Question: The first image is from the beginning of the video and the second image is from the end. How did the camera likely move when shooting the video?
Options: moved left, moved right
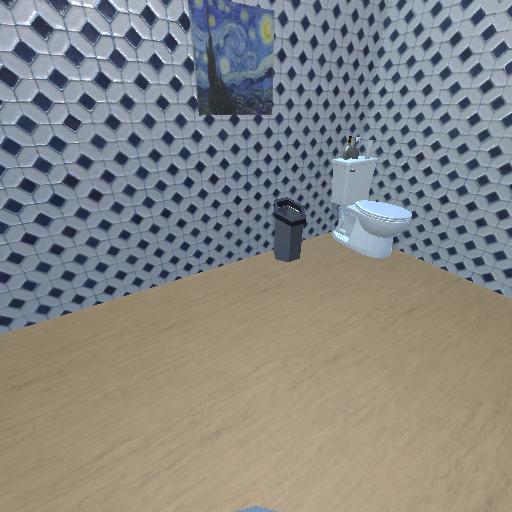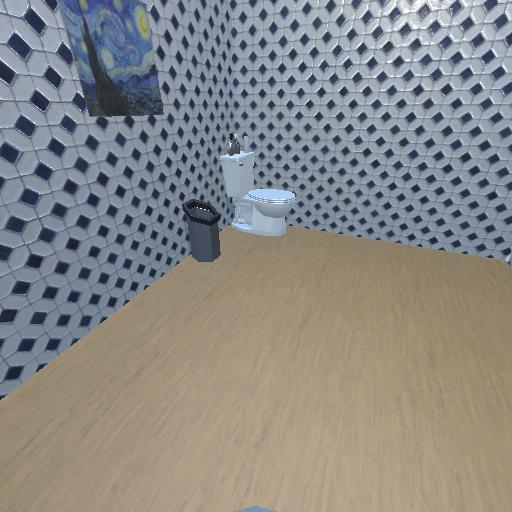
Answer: moved left